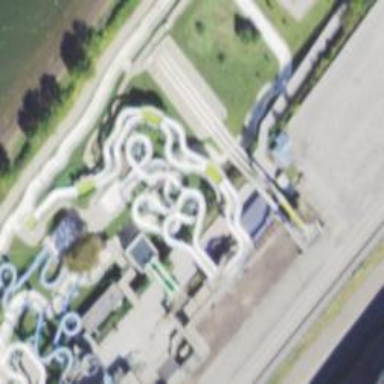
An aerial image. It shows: Canal with water slide attraction.